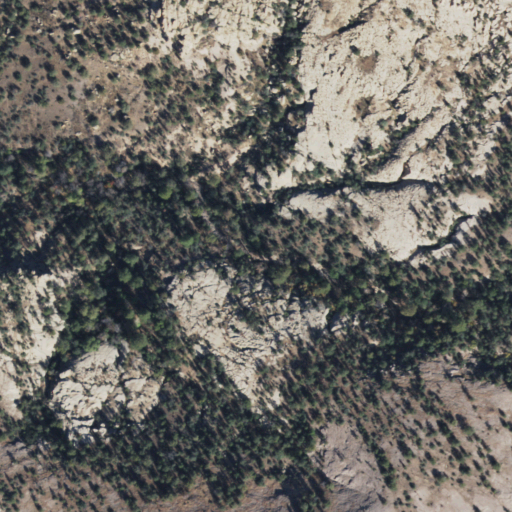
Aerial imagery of depression(s) in Arizona named Zuni Basin containing shrub, evergreen forest, and grassland